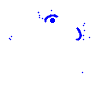
Particle: electron